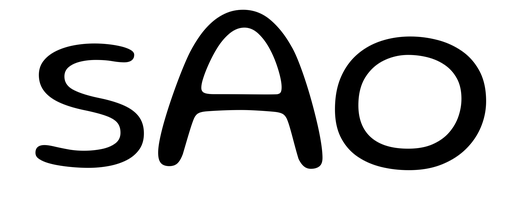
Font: Gluten_Light